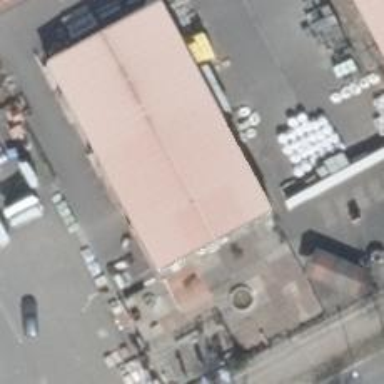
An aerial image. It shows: Trade shop.